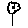
Label: flower